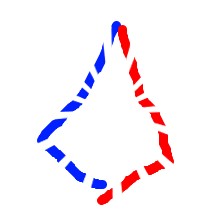
Shape: kite